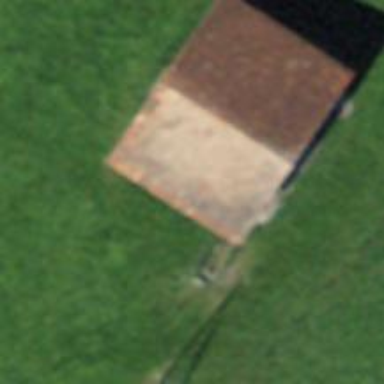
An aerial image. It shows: Barn.